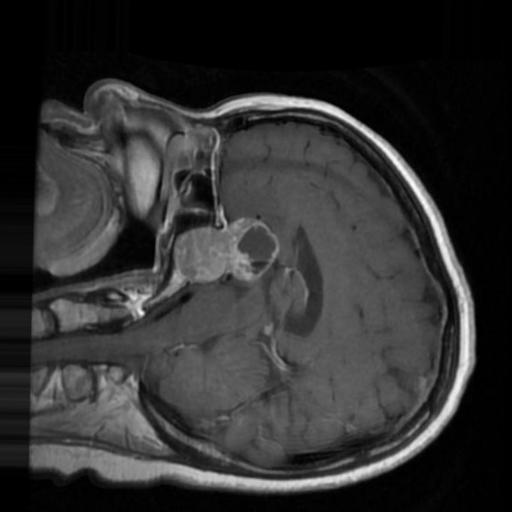
Label: brain_tumor